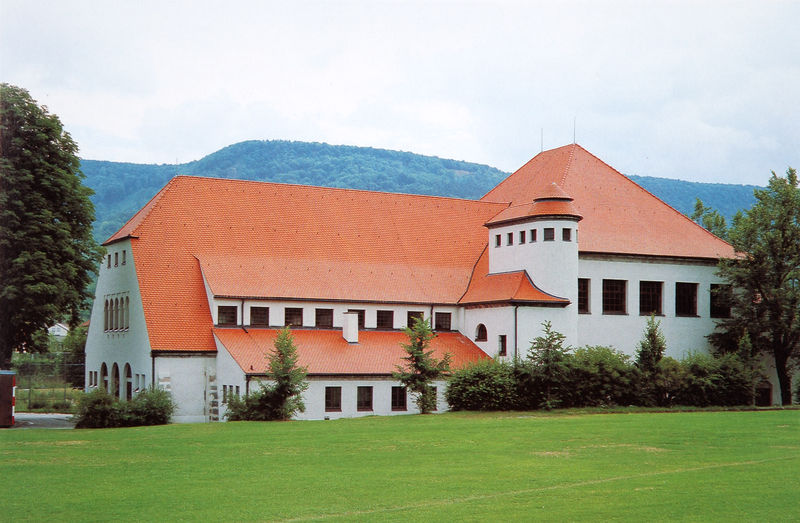
Titel: Pfullinger Hallen
Künstler: Theodor Fischer
Standort: Pfullingen
Institution: Pfullinger Hallen
Schlagwörter: baum, berg, blau, himmel, schatten, weiß, wolken, bäume, grün, fenster, licht, orange, strasse, dach, gebäude, gras, haus, park, rasen, rot, schloss, wiese, wand, architektur, horizont, hügel, mühle, busch, büsche, kirche, sträucher, wald, kamin, rund, schornstein, turm, garten, klar, bogen, fassade, berge, gebirge, giebel, ziegel, nebel, bauernhof, hof, tannen, leiter, hotel, foto, fotografie, kloster, neu, ziegeln, putz, verputzt, farbfoto, anwesen, gut, gutshof, mauern, walmdach, rundbögen, bau, blitzableiter, krüppelwalmdach, eklettisch